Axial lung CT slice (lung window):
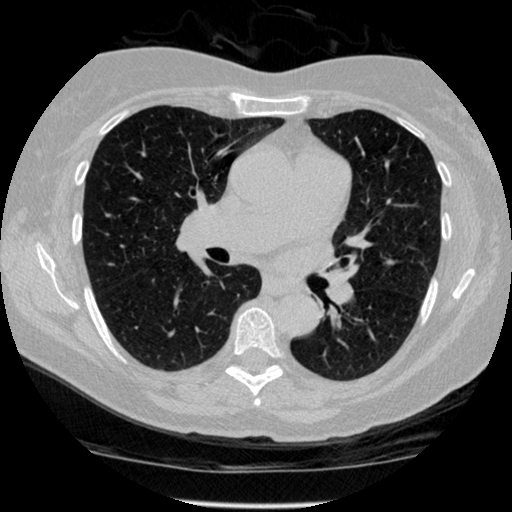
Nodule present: no